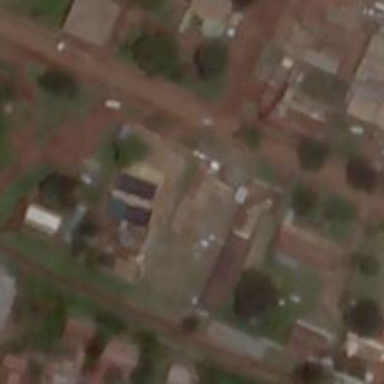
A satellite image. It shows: School building.